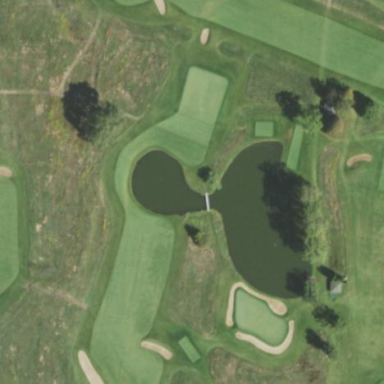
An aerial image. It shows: Water hazard on golf course. The hazard is natural water feature.